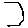
Label: hexagon